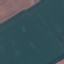
Land use / land cover: AnnualCrop